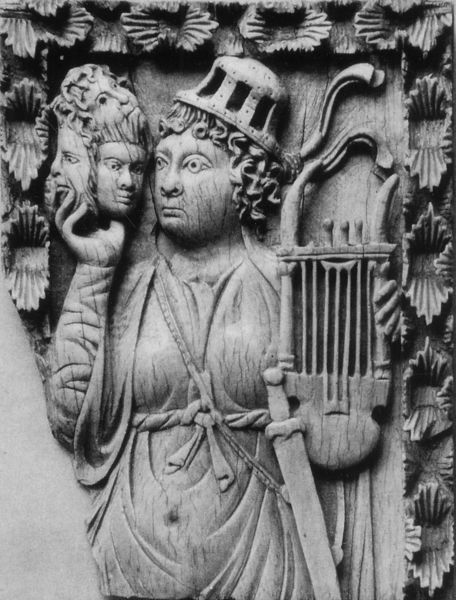
Titel: Elfenbeintafel, Fragment, Schauspieler mit drei kleinen Masken, Leier und Schwert
Institution: Berlin, Staatliche Museen, Preußischer Kulturbesitz, Nationalgalerie
Schlagwörter: held, kopf, mann, blumen, brust, frau, haar, holz, hut, kleid, köpfe, mund, nase, gürtel, ornament, gesichter, mütze, augen, falten, gesicht, haupt, knoten, rahmen, stein, instrument, figur, gewand, drei, musiker, krone, locken, umrandung, statue, relief, holzschnitt, detail, musikinstrument, ornamente, kordel, nabel, faltenwurf, schauspiel, maske, schwert, helm, statuette, schnitzerei, jäger, löwe, laute, harfe, lyra, leier, rosetten, monster, masken, ungetüm, wandrelief, dreikopf